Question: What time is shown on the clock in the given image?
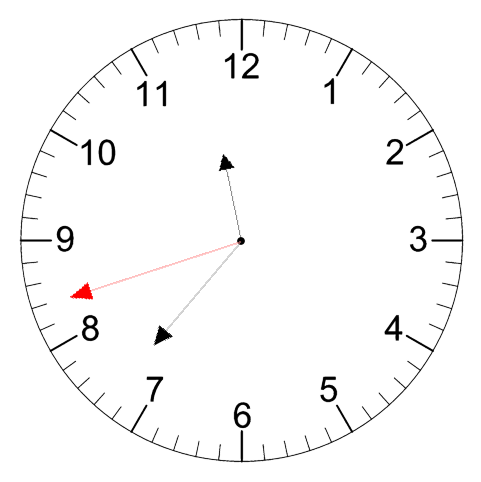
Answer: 11:36:42